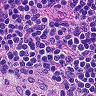
Metastatic tissue present: no